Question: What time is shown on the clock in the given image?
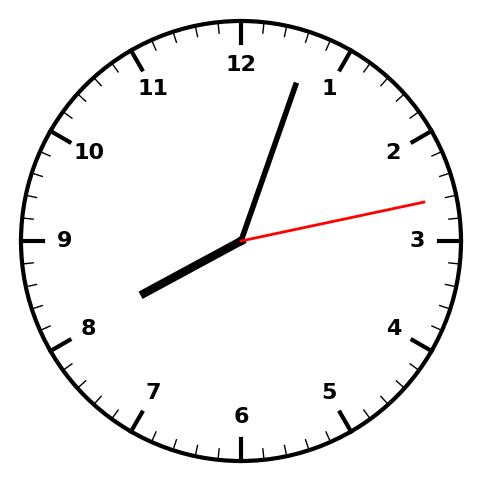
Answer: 08:03:13